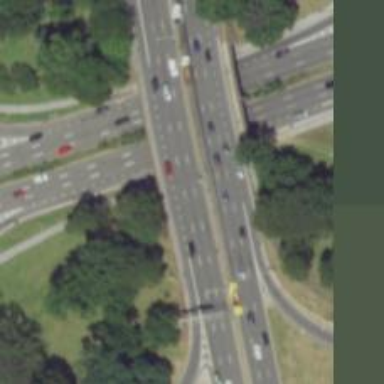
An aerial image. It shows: Motorway junction.